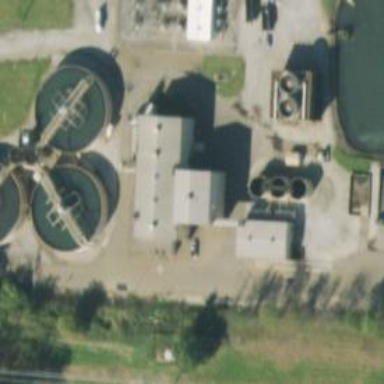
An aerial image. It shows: View of wastewater plant.